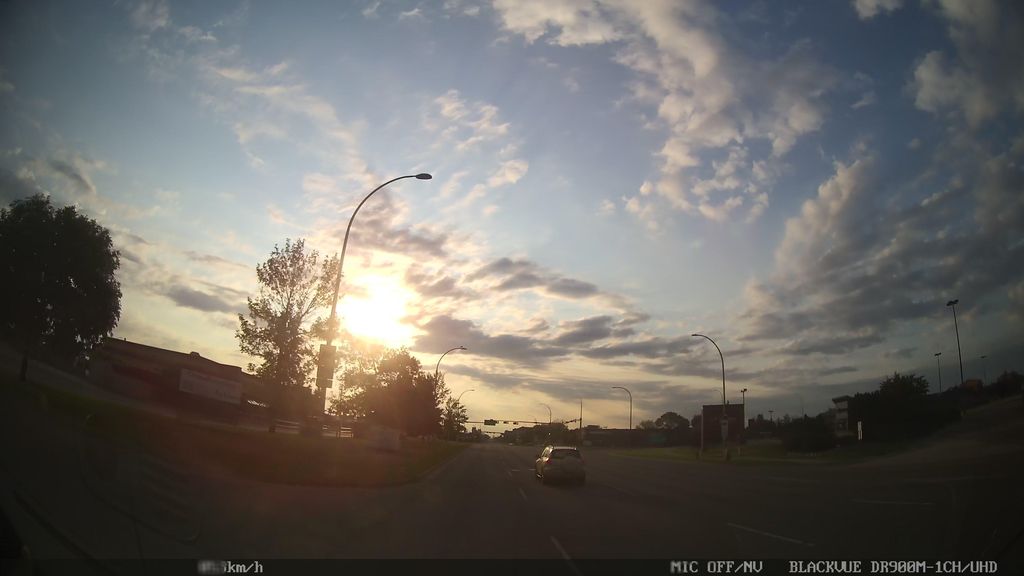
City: edmonton